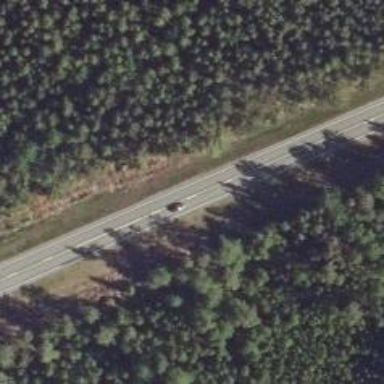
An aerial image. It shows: Asphalt road classified as trunk highway.